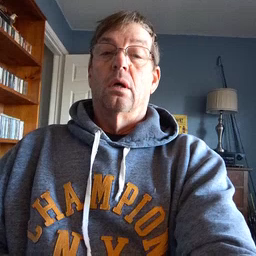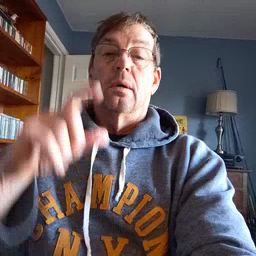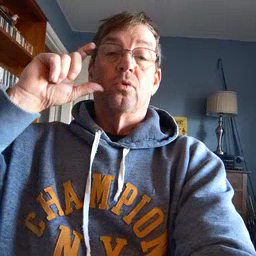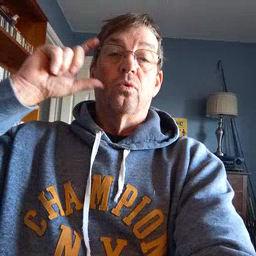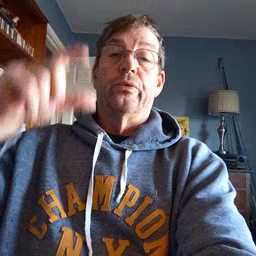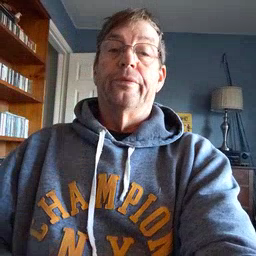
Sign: moon